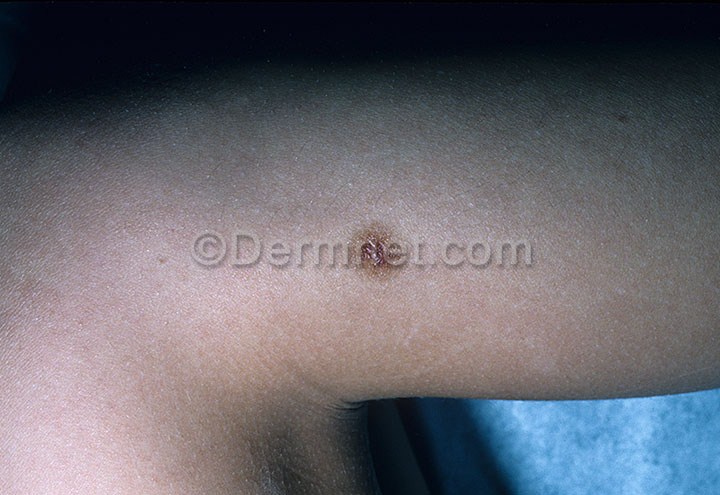
Disease: Vascular Tumors